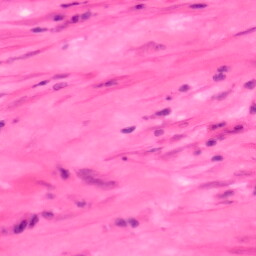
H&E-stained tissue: Colon